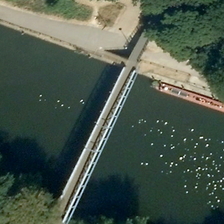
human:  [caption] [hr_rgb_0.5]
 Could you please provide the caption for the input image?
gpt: a bridge is over a river with many green trees in two sides of it .

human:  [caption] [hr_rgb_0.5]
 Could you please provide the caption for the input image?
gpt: a bridge is over a river with many green trees in two sides of it .

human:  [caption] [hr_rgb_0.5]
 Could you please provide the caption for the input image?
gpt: a bridge is over a river with many green trees in two sides of it .

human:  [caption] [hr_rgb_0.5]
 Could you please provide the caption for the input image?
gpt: a bridge is over a river with many green trees in two sides of it .

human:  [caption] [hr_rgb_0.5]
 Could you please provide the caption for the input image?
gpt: a bridge is over a river with many green trees in two sides of it .